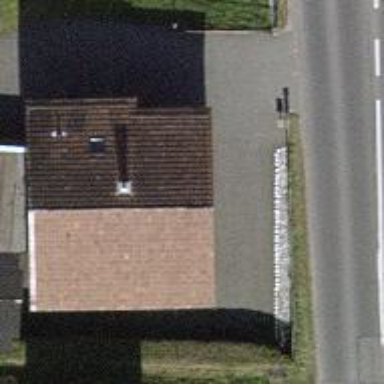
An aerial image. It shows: Detached building.